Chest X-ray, AP view. Patient: 29 years old, sex F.
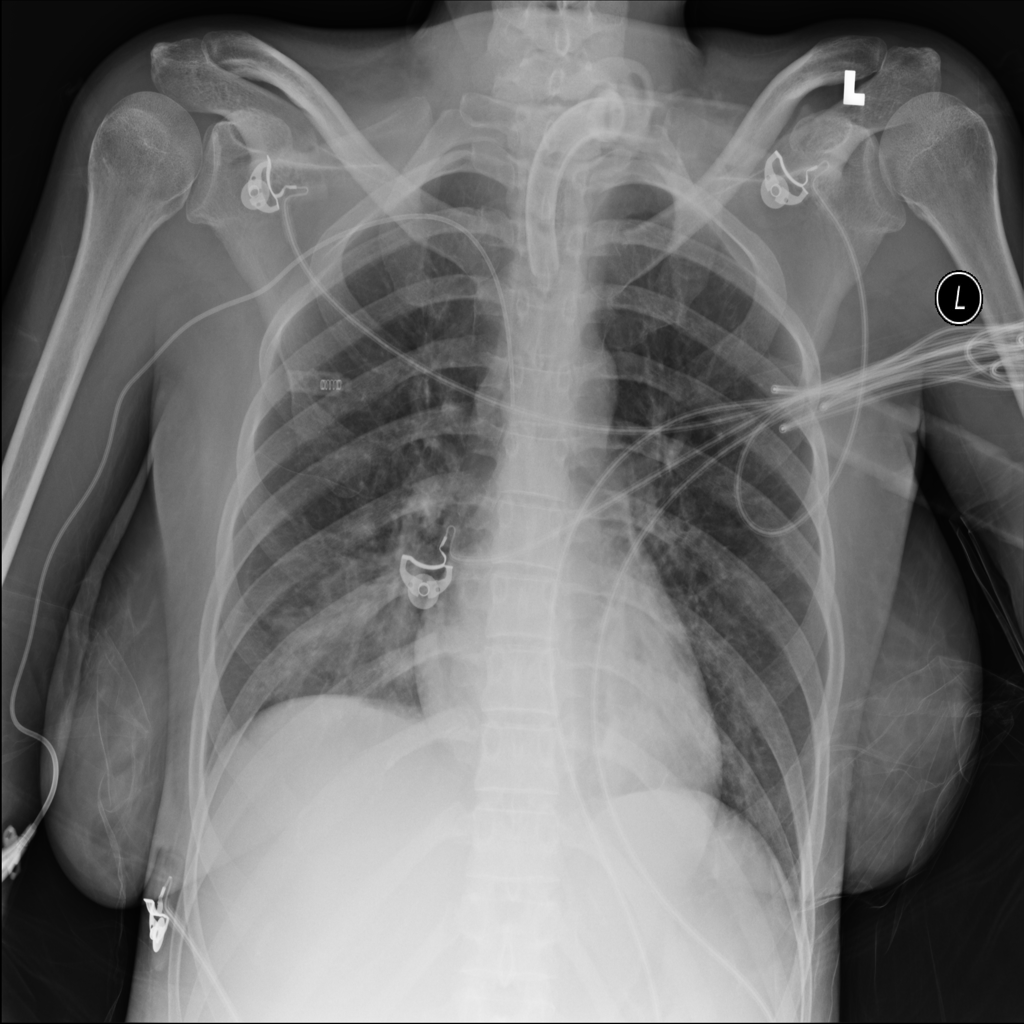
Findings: Infiltration